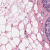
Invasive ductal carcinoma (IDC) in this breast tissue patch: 0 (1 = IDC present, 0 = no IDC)